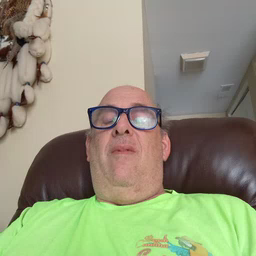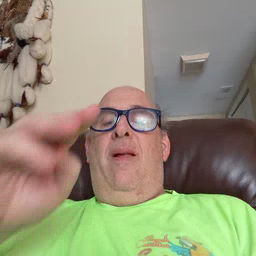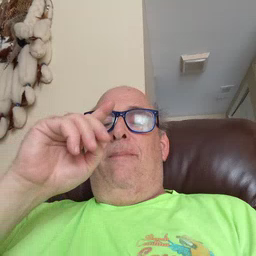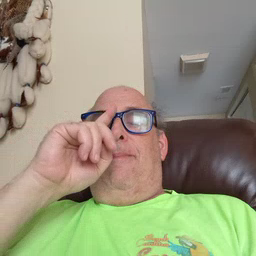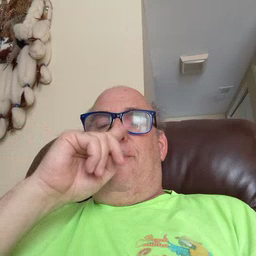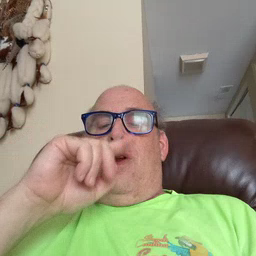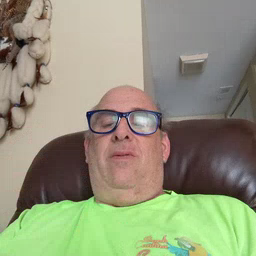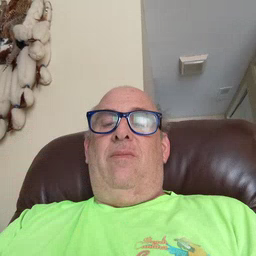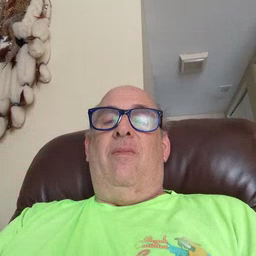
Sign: mouse